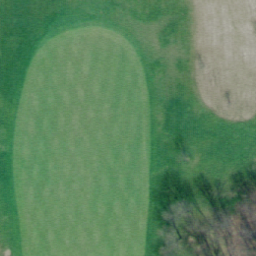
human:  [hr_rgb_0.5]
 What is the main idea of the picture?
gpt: golf course